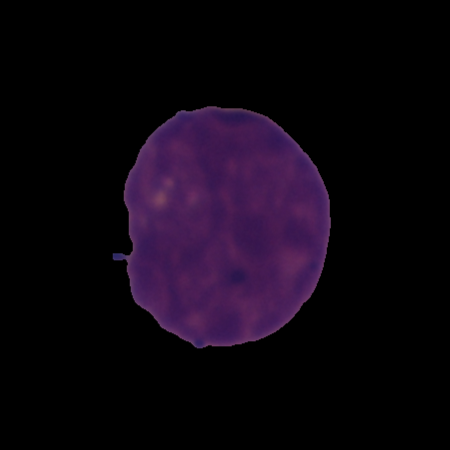
Label: cancer